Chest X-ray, AP view. Patient: 21 years old, sex F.
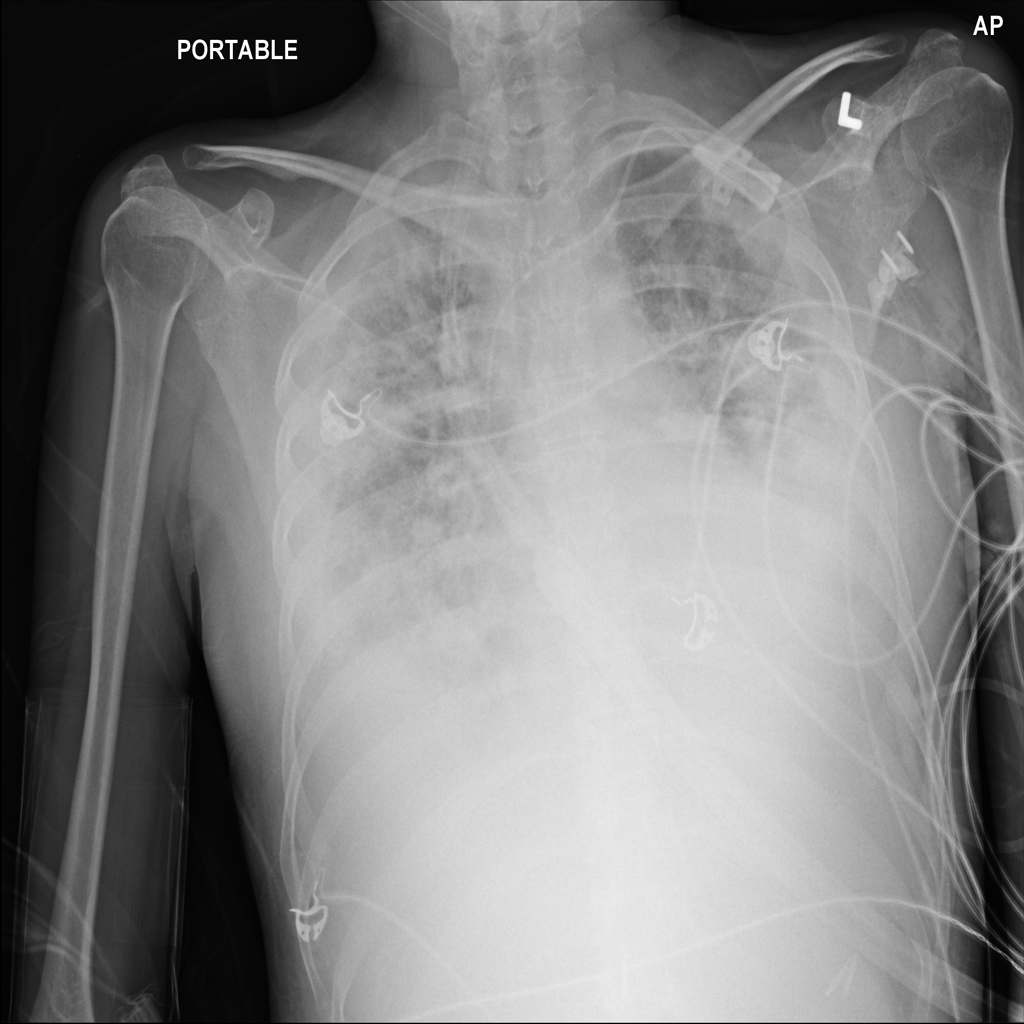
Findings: Effusion, Pleural_Thickening